Interaction volume radius: 10 \u00c5
Interaction volume height: 20 \u00c5
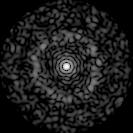
Disorder parameter: 0.8313